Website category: auto
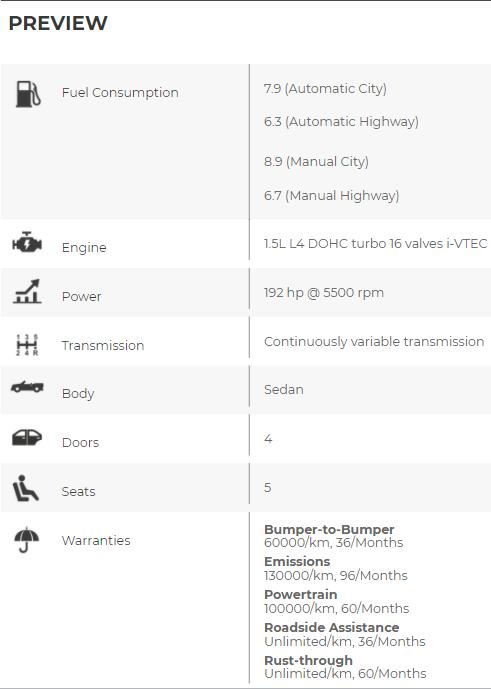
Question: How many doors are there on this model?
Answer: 4

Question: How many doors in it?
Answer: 4

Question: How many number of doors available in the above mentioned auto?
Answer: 4

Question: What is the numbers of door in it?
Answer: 4

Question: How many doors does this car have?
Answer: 4

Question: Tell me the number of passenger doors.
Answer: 4

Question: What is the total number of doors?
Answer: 4

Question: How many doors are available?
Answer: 4

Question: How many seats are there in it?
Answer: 5

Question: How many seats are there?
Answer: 5

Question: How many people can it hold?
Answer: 5

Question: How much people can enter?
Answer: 5

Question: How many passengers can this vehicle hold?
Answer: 5

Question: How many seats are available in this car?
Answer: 5

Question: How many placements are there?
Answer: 5

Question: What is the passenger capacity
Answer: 5

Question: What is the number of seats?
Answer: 5

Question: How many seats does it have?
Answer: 5

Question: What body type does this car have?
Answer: Sedan

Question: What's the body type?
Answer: Sedan

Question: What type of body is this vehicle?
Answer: Sedan

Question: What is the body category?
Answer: Sedan

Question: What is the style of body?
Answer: Sedan

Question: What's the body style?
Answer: Sedan

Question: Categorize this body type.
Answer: Sedan

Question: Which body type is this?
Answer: Sedan

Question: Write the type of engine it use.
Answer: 1.5L L4 DOHC turbo 16 valves i-VTEC

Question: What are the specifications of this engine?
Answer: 1.5L L4 DOHC turbo 16 valves i-VTEC

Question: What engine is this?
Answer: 1.5L L4 DOHC turbo 16 valves i-VTEC

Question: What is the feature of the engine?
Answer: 1.5L L4 DOHC turbo 16 valves i-VTEC

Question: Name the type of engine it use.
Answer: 1.5L L4 DOHC turbo 16 valves i-VTEC

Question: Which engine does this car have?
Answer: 1.5L L4 DOHC turbo 16 valves i-VTEC

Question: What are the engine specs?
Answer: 1.5L L4 DOHC turbo 16 valves i-VTEC

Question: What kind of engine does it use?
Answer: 1.5L L4 DOHC turbo 16 valves i-VTEC

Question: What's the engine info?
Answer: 1.5L L4 DOHC turbo 16 valves i-VTEC

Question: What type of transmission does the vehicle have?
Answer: Continuously variable transmission

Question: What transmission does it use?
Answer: Continuously variable transmission

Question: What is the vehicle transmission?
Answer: Continuously variable transmission

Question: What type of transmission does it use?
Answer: Continuously variable transmission

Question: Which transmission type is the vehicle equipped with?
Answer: Continuously variable transmission

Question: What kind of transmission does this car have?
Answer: Continuously variable transmission

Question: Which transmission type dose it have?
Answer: Continuously variable transmission

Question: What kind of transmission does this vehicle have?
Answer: Continuously variable transmission

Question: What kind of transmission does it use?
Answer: Continuously variable transmission

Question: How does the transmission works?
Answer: Continuously variable transmission

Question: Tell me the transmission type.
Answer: Continuously variable transmission

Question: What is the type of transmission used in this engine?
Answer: Continuously variable transmission

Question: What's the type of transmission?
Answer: Continuously variable transmission

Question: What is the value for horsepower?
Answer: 192 hp @ 5500 rpm

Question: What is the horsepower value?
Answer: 192 hp @ 5500 rpm

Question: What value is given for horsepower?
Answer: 192 hp @ 5500 rpm

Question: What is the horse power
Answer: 192 hp @ 5500 rpm

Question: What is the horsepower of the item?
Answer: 192 hp @ 5500 rpm

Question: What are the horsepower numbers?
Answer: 192 hp @ 5500 rpm

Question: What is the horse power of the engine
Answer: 192 hp @ 5500 rpm

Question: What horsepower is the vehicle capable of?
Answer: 192 hp @ 5500 rpm

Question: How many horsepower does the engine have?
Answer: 192 hp @ 5500 rpm

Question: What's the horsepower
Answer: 192 hp @ 5500 rpm

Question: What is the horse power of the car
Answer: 192 hp @ 5500 rpm

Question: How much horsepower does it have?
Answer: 192 hp @ 5500 rpm

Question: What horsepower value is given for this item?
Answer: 192 hp @ 5500 rpm

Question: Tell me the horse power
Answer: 192 hp @ 5500 rpm

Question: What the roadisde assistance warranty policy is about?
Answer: Unlimited/km, 36/Months

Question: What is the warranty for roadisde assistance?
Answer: Unlimited/km, 36/Months